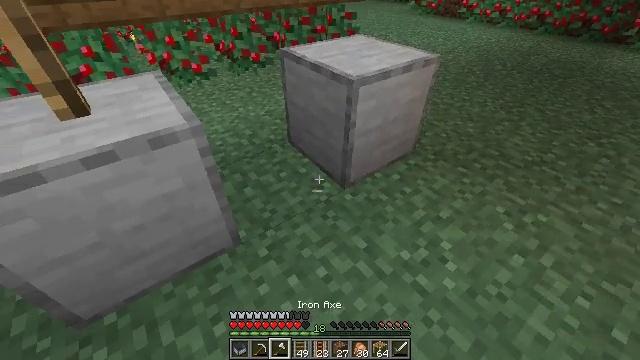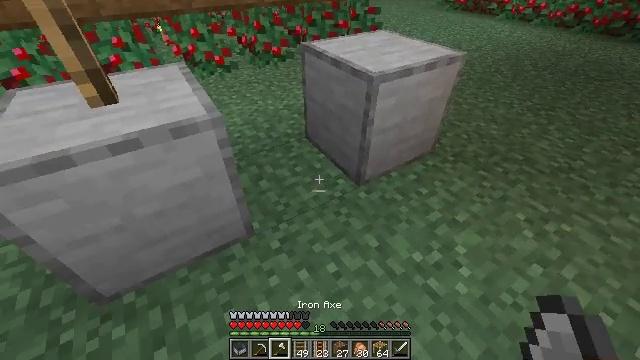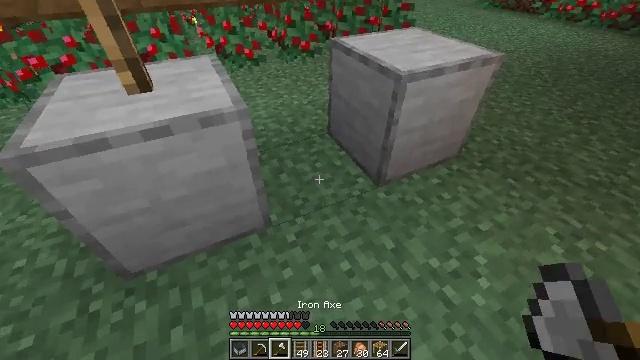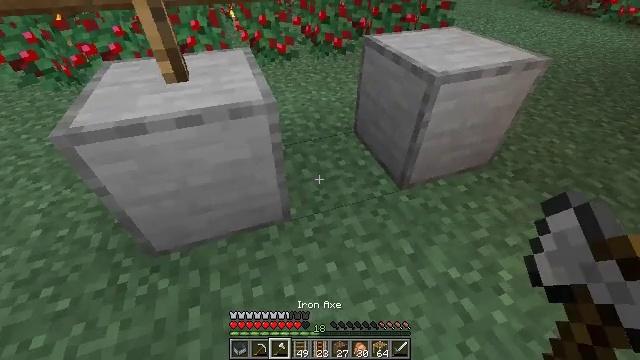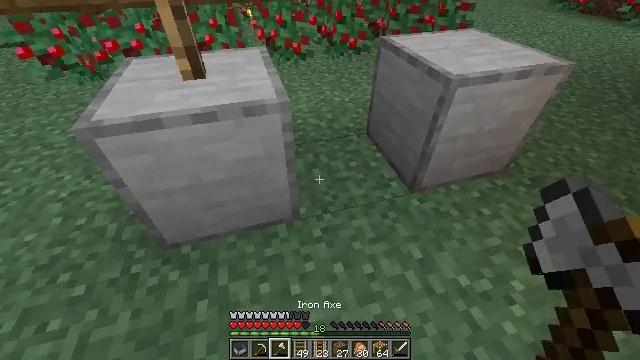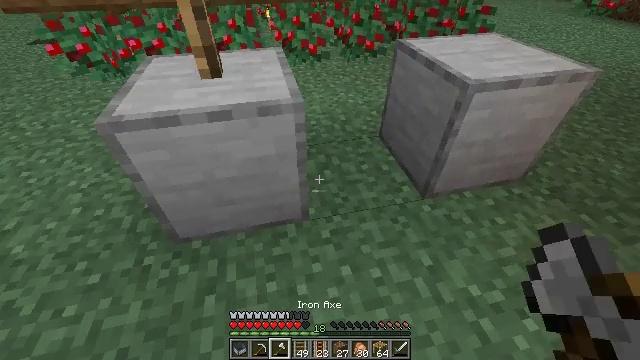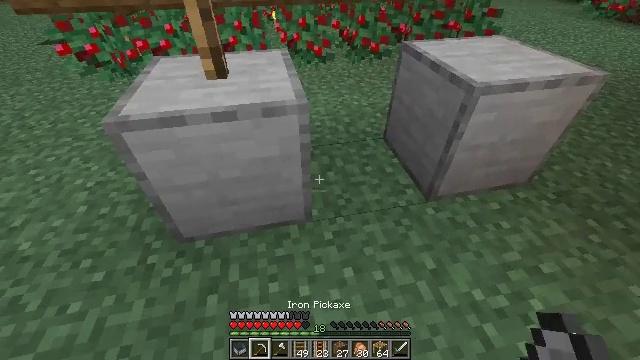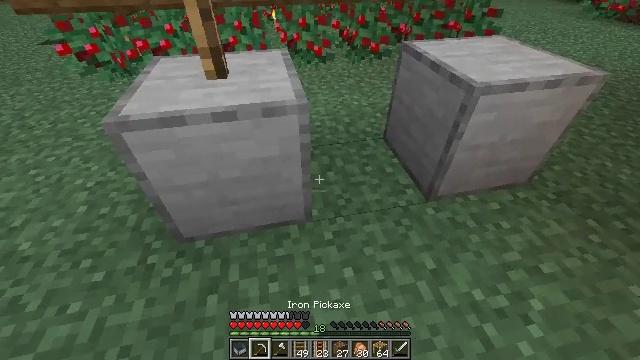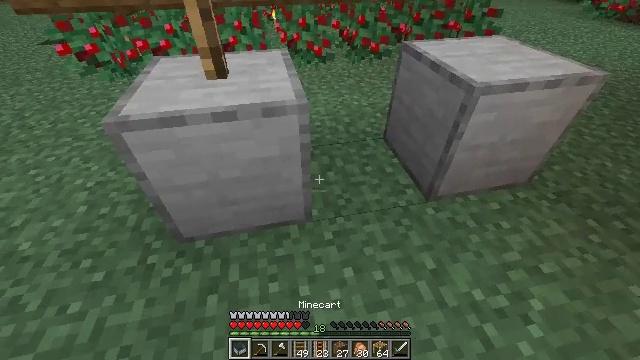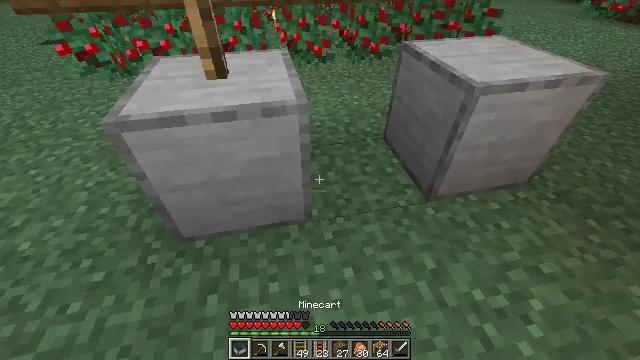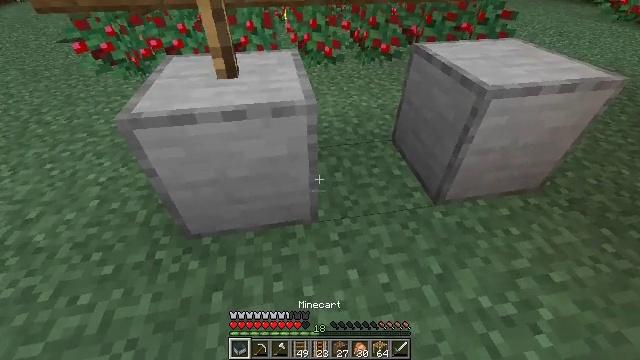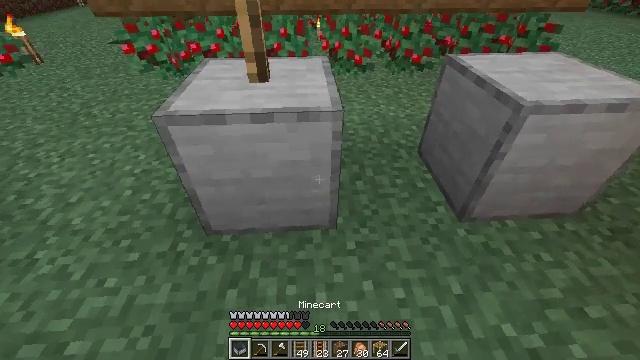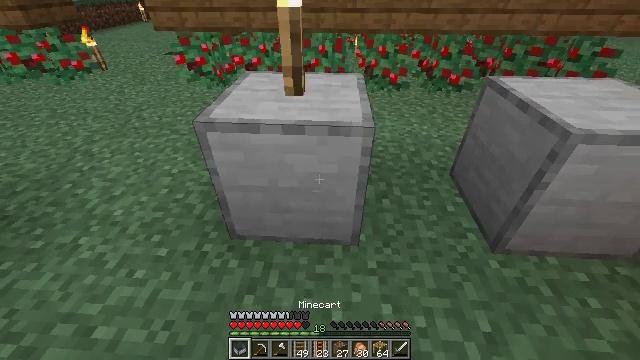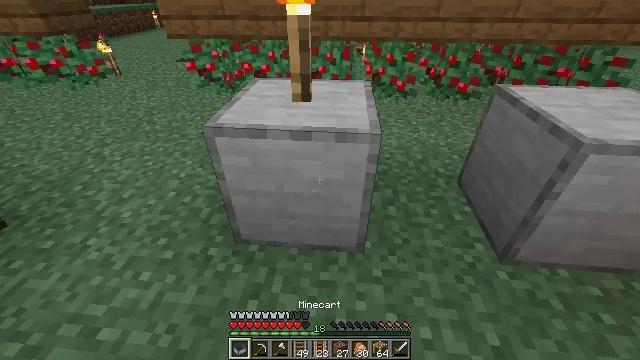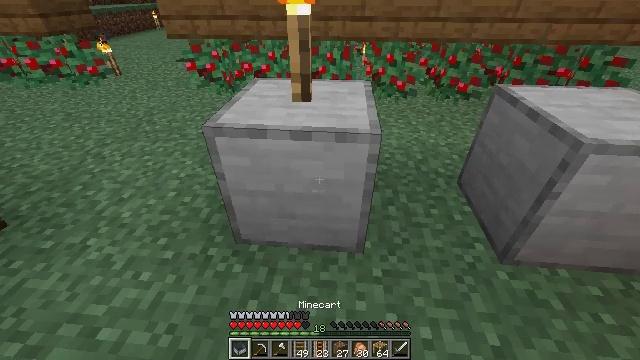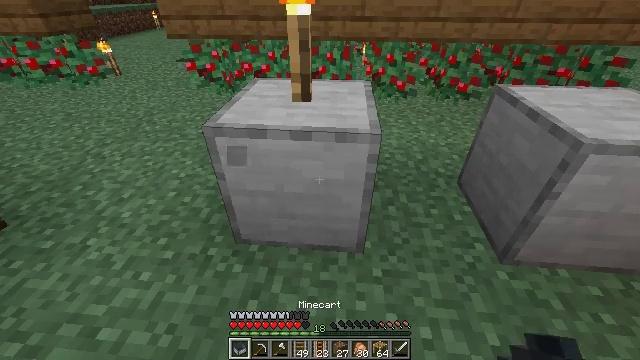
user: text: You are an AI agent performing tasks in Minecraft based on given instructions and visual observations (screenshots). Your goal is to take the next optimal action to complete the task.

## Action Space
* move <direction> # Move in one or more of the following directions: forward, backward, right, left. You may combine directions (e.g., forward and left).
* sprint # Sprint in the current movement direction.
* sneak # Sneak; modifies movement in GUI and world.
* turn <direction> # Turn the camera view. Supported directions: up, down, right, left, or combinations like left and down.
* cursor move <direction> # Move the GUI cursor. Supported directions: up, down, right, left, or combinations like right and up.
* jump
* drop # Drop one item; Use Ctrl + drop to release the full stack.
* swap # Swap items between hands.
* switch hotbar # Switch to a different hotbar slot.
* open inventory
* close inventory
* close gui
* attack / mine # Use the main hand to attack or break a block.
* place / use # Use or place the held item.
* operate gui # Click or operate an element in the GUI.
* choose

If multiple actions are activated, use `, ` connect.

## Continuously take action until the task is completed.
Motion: motion action
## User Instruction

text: Attack the smooth stone block to break it.
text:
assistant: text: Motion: turn left
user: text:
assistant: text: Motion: turn left
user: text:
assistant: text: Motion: turn left
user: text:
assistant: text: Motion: turn left
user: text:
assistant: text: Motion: turn left
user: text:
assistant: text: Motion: turn left
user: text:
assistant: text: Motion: no_op
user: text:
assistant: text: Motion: no_op
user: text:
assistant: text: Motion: no_op
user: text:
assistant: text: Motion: turn left
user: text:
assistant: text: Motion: turn left and up
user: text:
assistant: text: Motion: turn left and up
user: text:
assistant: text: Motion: turn left and up
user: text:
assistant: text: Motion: no_op
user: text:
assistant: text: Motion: attack / mine
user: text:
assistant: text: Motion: attack / mine
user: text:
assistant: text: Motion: attack / mine
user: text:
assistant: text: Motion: attack / mine
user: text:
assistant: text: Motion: attack / mine
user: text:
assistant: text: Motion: attack / mine
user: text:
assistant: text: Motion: no_op
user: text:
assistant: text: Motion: no_op
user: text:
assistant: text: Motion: no_op
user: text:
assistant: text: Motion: no_op
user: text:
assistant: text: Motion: no_op
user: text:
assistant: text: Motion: no_op
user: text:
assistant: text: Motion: no_op
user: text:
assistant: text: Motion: no_op
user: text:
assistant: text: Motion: no_op
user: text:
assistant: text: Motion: no_op